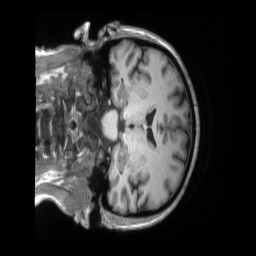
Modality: T1w
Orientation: coronal
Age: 50
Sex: female
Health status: ill
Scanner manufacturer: siemens
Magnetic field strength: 3 T
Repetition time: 2.2 s
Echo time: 0.00157 s